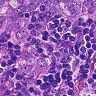
Metastatic tissue present: yes